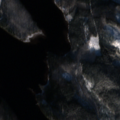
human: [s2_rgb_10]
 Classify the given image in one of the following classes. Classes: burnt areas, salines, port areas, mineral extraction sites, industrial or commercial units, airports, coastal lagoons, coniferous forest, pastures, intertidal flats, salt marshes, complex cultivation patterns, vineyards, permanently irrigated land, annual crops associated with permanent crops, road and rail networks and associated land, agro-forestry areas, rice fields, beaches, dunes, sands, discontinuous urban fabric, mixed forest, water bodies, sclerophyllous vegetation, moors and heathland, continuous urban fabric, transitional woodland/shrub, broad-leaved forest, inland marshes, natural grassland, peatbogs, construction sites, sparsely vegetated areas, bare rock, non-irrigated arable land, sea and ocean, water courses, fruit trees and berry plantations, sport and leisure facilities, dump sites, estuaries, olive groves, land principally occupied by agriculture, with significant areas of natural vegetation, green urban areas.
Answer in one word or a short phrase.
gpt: coniferous forest, mixed forest, water bodies